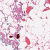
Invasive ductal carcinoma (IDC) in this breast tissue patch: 0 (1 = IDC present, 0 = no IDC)